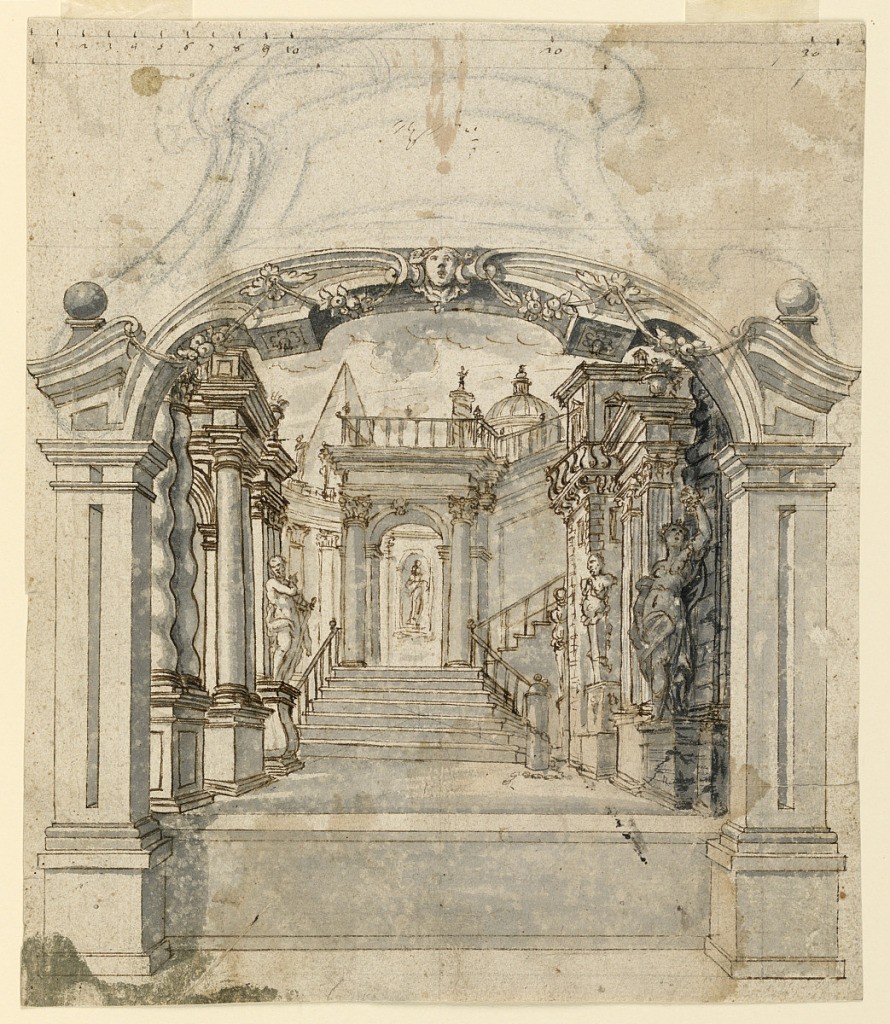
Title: Stage Design: Staircase with Sculptures
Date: late 17th century
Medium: Graphite, pen and bistre, brush and sepia wash on paper
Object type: Drawing
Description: Vertical rectangle showing an arched doorway, the top of which is sketched in graphite but not inked. In the middle ground, sculptures and terms line walls leading to a staircase. In the background, a pyramid and dome visible behind an architectural niche with statue.